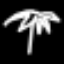
Label: palm tree